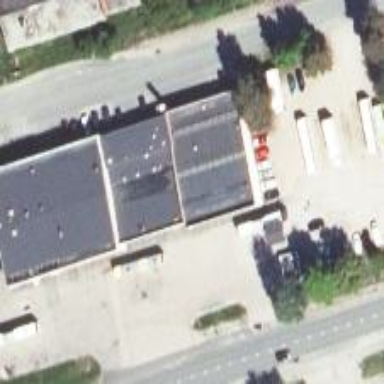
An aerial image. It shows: Industrial building.